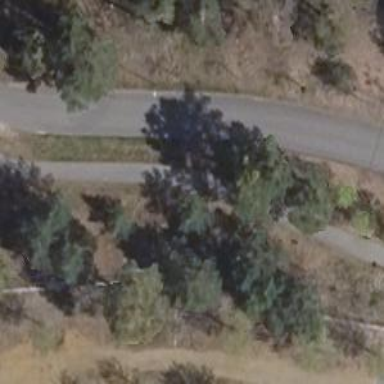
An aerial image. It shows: Paved footway.